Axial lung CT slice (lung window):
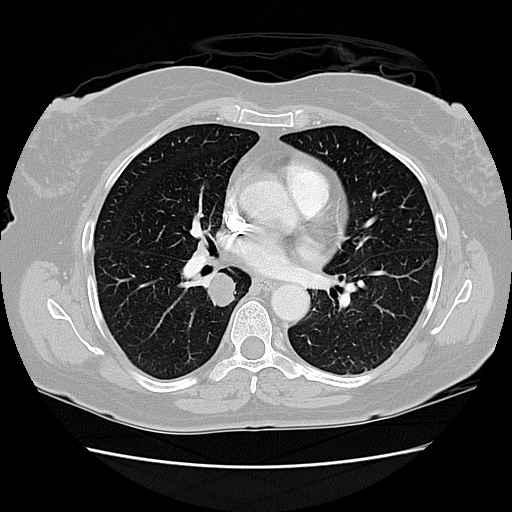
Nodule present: yes
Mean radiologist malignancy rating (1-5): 4.25